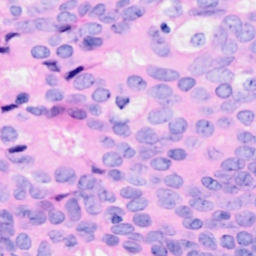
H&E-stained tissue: Breast